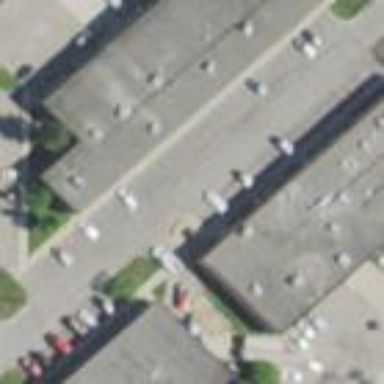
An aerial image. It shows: Paved parking area.